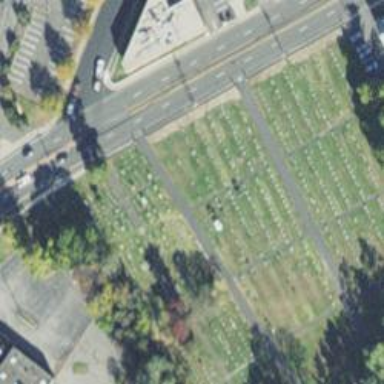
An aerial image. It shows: Cemetery.